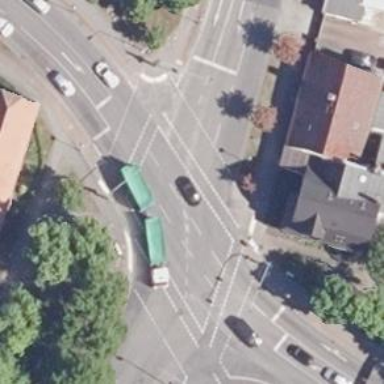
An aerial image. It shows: Road crossing with traffic signals.